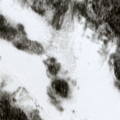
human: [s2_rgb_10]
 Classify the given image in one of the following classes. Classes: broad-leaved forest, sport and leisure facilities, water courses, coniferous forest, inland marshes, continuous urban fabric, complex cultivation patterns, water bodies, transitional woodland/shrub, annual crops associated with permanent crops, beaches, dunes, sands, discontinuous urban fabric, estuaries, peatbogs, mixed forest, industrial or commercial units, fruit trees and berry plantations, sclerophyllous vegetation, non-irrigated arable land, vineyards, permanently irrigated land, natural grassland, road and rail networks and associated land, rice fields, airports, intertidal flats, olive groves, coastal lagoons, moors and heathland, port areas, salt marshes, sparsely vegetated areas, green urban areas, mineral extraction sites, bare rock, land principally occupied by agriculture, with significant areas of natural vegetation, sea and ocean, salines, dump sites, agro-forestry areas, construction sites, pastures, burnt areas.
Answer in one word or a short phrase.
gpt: coniferous forest, mixed forest, peatbogs